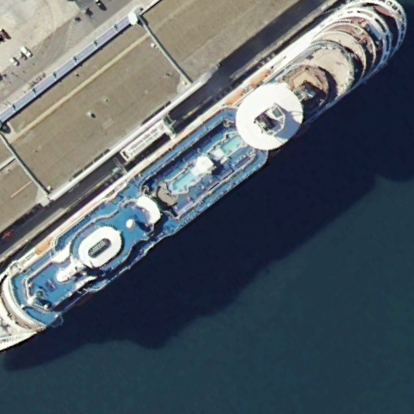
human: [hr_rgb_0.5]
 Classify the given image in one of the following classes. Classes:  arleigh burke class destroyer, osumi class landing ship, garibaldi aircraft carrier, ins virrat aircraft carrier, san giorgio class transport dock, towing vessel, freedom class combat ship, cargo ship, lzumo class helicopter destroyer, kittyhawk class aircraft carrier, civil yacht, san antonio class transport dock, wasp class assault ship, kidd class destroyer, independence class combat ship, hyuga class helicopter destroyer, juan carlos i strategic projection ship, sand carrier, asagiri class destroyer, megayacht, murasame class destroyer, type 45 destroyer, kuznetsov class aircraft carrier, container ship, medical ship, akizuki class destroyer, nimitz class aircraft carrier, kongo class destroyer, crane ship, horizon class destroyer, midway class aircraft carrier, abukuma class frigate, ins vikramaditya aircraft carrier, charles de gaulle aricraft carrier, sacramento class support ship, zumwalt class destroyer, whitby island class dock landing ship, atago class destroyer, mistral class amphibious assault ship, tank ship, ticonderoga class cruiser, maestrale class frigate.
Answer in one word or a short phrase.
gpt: Megayacht